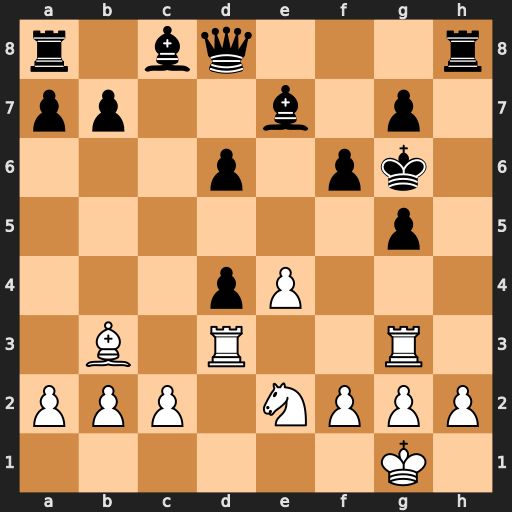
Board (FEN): r1bq3r/pp2b1p1/3p1pk1/6p1/3pP3/1B1R2R1/PPP1NPPP/6K1
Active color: w
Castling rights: -
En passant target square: -
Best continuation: Nf4+ Kh7 Rh3+ Bxh3 Rxh3#